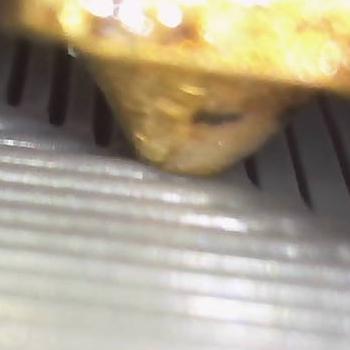
Flow rate: 127%